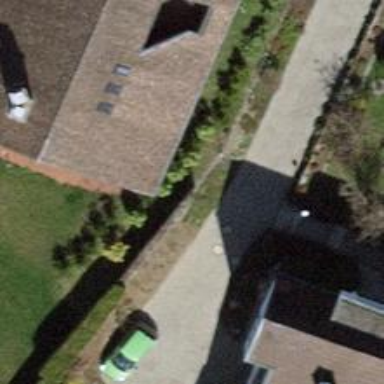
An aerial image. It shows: Driveway made of paving stones.